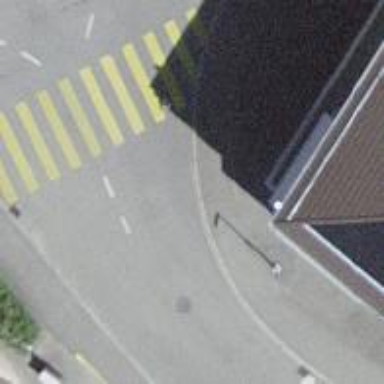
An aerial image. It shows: Sidewalk.